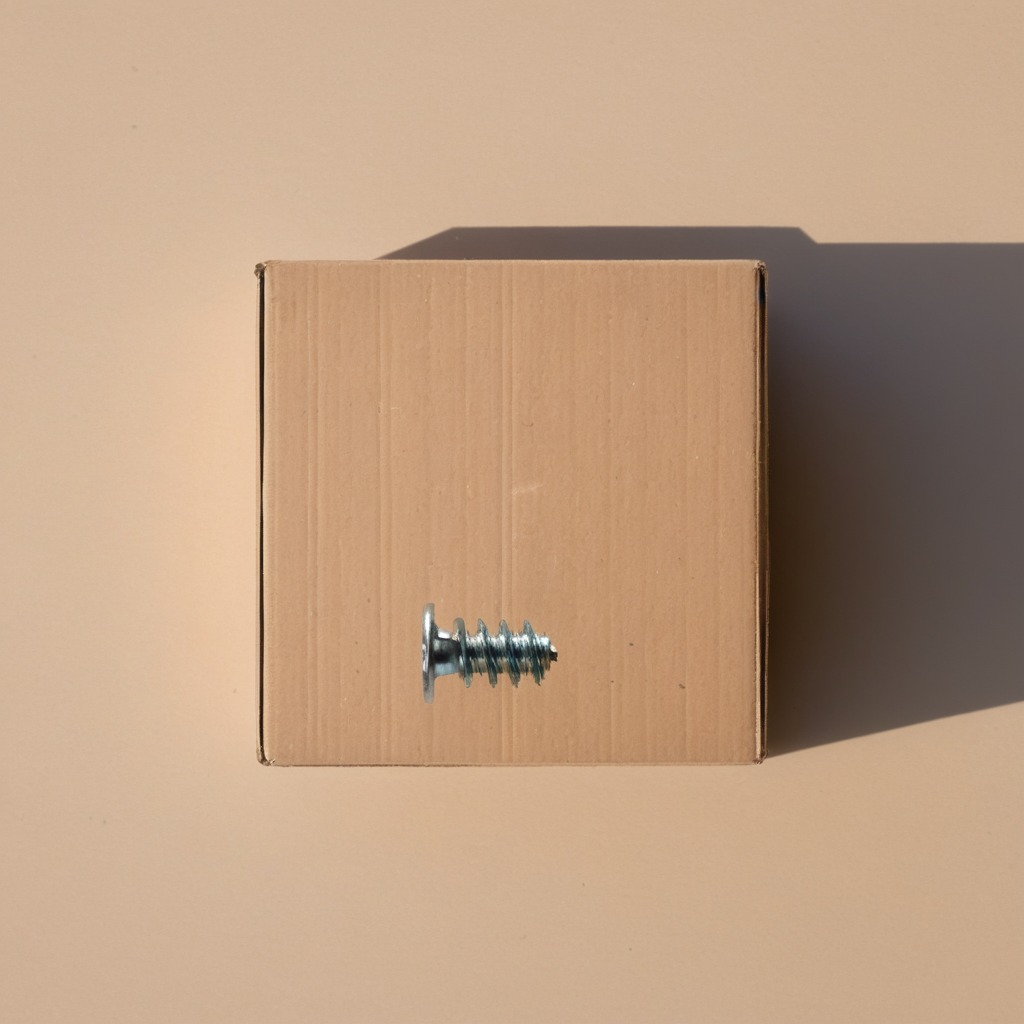
A metal screw lies on a cardboard box surface in an outdoor workshop during daytime bright natural light soft shadows slightly creased but